Question: I'm writing a new module in DNN 6 (Same question for DNN 5). By default you have some default tabs for settings in module settings section of any module you put in a particular page.
For example in the picture below, we've got "module settings", "permissions" and "page settings".

The question is that how can I add more tabs (more than one) in settings section of the module. For examlple one tab for "general settings" and another one for "advanced settings".
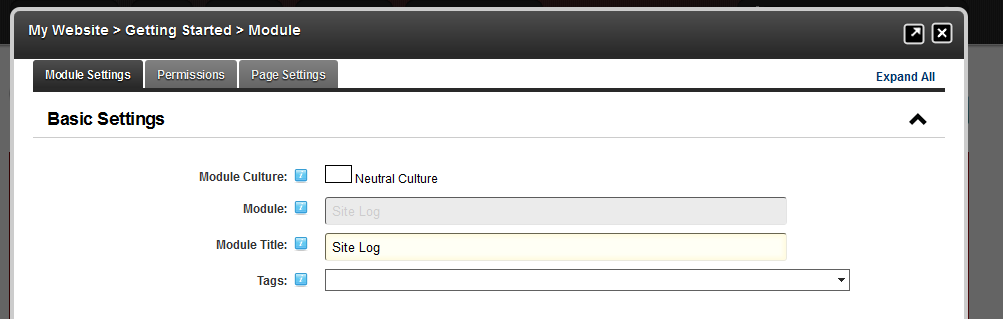
Answer: you can add any code you need in ascx and add codes in code behinde in update and load methods. this code can help you: <URL>